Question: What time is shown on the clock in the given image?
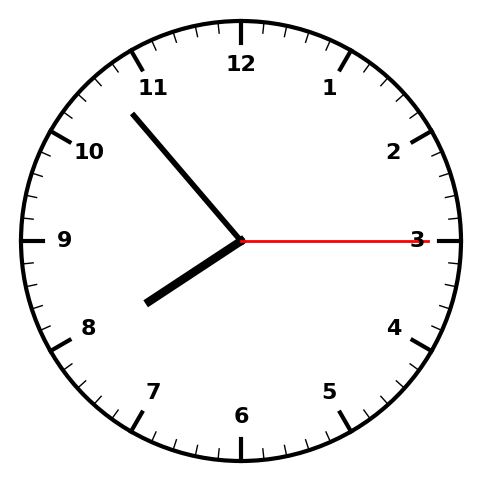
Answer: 07:53:15